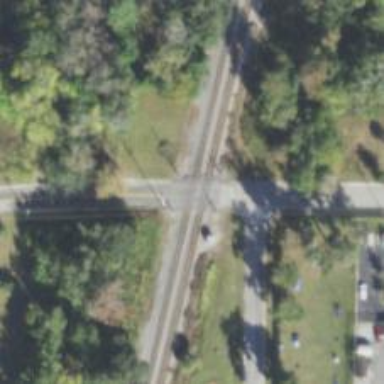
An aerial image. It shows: Level crossing with full barriers and lights.